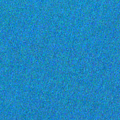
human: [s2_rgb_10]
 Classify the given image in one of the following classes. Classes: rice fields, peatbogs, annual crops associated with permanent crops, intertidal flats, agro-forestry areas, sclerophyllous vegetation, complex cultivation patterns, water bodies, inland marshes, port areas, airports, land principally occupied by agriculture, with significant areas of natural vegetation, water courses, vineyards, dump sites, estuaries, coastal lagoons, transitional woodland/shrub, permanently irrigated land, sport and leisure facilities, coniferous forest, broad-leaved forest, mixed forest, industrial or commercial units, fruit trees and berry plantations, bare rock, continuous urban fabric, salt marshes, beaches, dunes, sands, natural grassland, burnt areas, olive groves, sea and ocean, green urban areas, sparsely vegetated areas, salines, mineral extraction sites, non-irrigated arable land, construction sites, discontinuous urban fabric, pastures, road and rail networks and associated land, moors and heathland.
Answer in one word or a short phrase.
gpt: sea and ocean